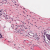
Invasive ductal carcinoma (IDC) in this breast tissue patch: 0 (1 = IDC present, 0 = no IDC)